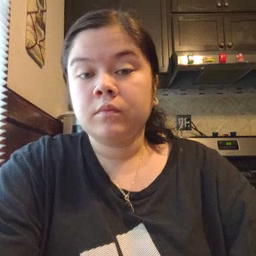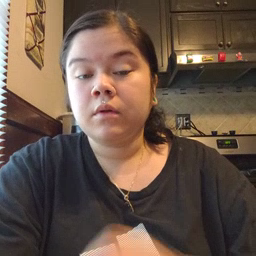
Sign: vacuum